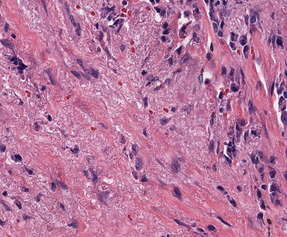
Tumor epithelial tissue: no
Tumor-associated stroma tissue: yes
Normal tissue: no